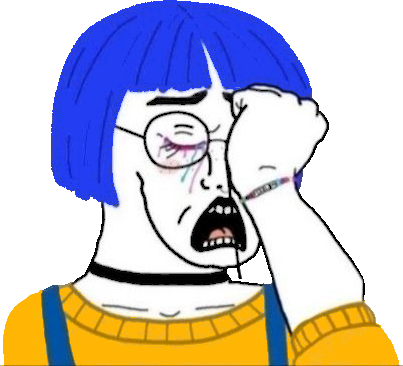
Label: 5_Arthoe